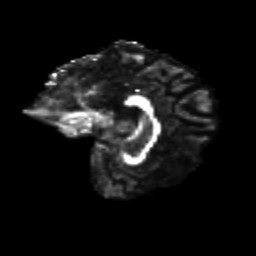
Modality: FA
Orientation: sagittal
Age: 30
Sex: female
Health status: healthy
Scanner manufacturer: siemens
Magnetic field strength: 3 T
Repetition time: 8.6 s
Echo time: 0.095 s